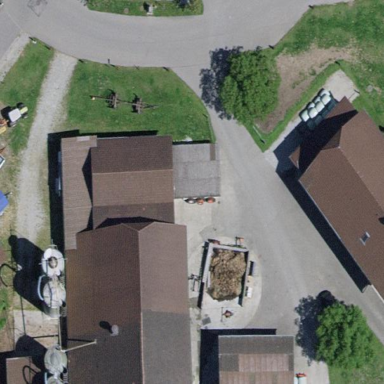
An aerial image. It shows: Barn.